Question: Today is 07 May 2016, Saturday
But when I implement a js practice, the getDay() always return the correct number plus one. So I did this test.

Today is Saturday, so I expect to return 5 rather than 6.
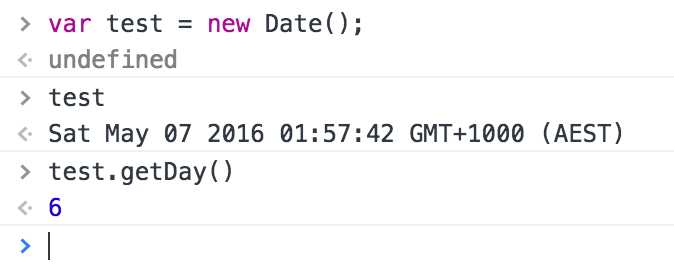
Answer: > The getDay() method returns the day of the week for the specified date according to local time, where 0 represents Sunday.
<URL>
So if Sunday is 0 then you get these values for the other days:
1. Monday
2. Tuesday
3. Wednesday
4. Thursday
5. Friday
6. Saturday